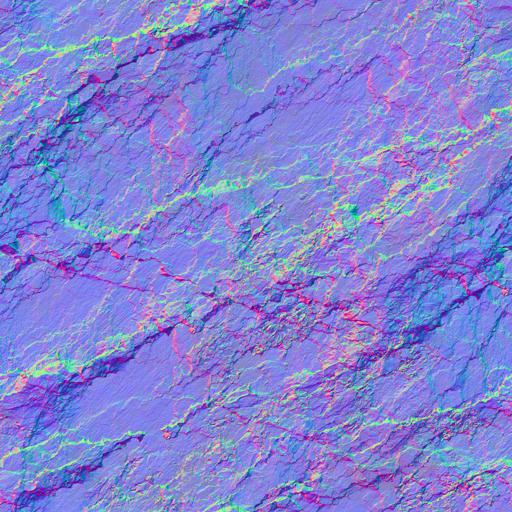
cliff grey rock rough stone